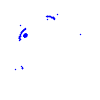
Particle: proton